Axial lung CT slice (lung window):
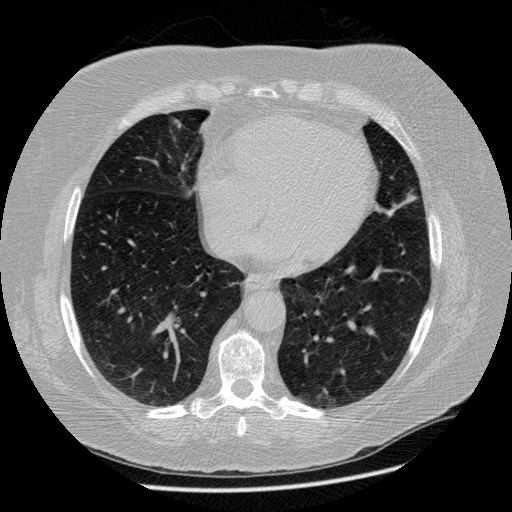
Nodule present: no